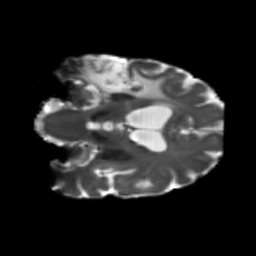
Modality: T2w
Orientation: coronal
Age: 71
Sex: male
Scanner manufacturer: siemens
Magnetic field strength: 3 T
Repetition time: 5.47 s
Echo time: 0.0854 s